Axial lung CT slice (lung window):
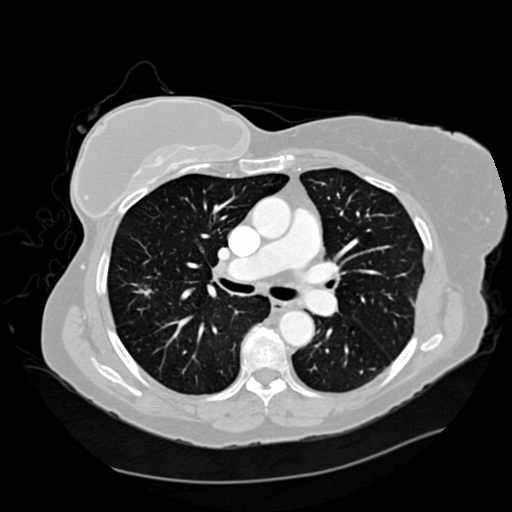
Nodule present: yes
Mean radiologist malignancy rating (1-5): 4